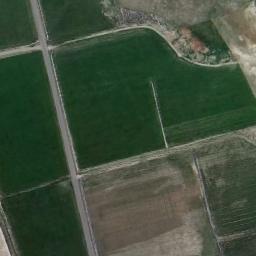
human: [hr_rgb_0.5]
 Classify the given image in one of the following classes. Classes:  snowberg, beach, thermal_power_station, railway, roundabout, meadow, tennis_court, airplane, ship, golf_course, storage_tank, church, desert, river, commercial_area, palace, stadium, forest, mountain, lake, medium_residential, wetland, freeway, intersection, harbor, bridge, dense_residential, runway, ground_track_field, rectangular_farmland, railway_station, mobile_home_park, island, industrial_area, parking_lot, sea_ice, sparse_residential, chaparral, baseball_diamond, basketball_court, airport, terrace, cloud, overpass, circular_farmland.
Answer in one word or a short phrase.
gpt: rectangular_farmland